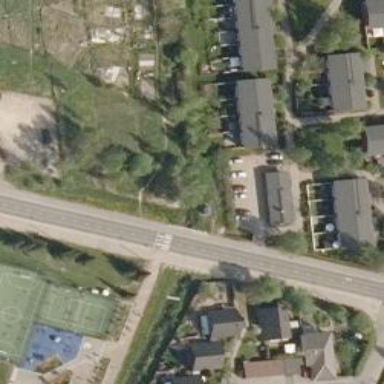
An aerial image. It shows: Asphalt cycleway with crossing.